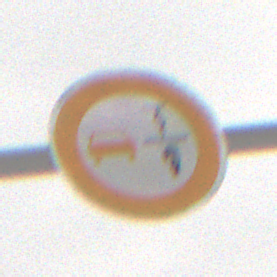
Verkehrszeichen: VerbotUeberholenEinspurigeFahrzeuge
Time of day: MorningAfternoon
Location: Outdoor (Nature)
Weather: Overcast
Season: Winter
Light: Natural